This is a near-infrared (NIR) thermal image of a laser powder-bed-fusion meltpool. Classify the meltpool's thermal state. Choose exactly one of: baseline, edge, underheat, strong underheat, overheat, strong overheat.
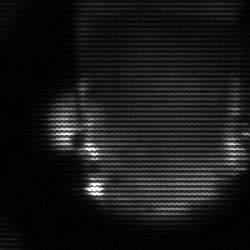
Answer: baseline